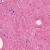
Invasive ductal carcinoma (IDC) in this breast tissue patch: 0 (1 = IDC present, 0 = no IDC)